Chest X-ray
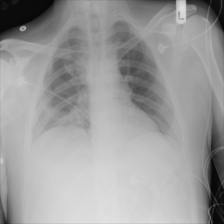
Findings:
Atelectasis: positive
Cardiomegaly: negative
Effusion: negative
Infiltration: positive
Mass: negative
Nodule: negative
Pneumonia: negative
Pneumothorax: negative
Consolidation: negative
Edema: negative
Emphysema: negative
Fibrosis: negative
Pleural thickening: negative
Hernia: negative